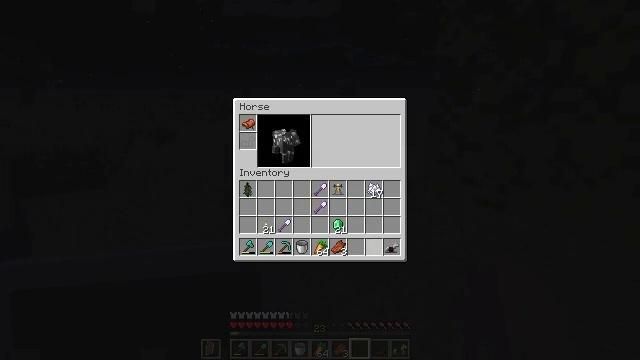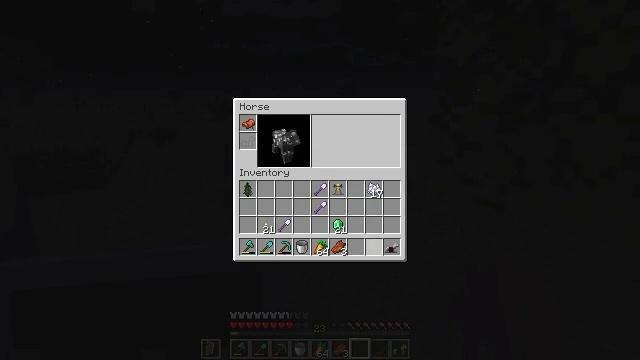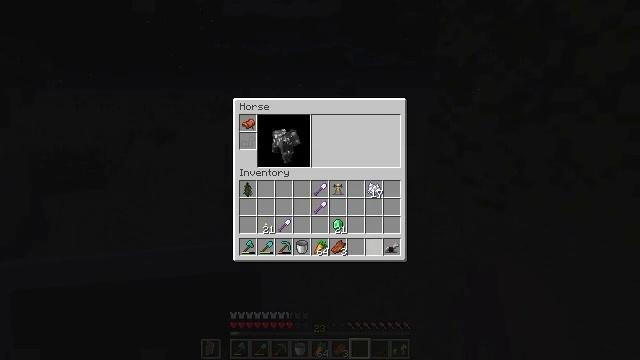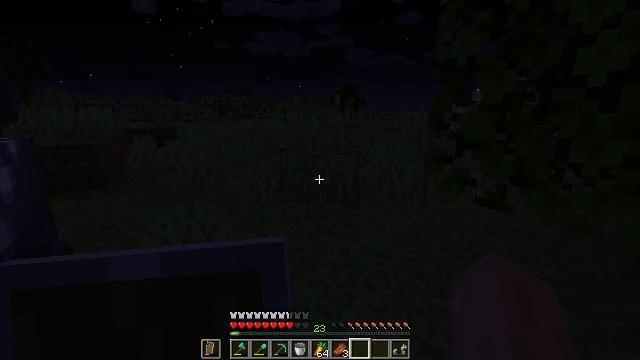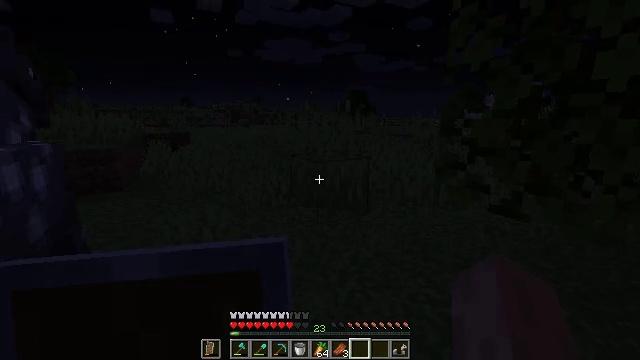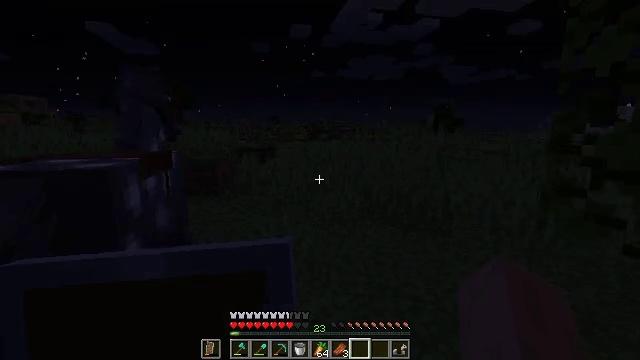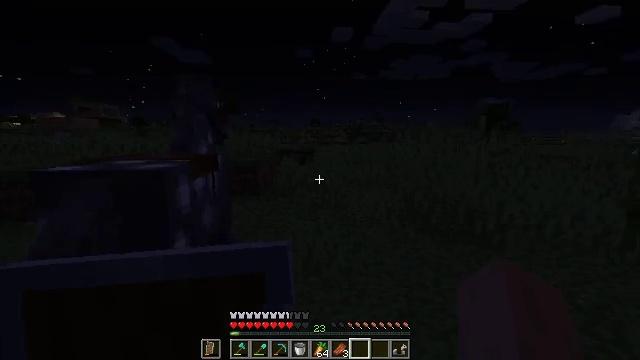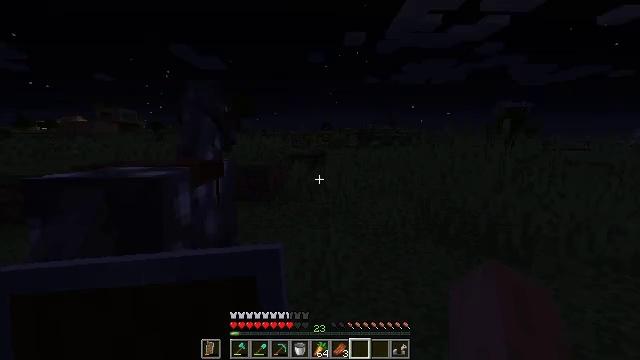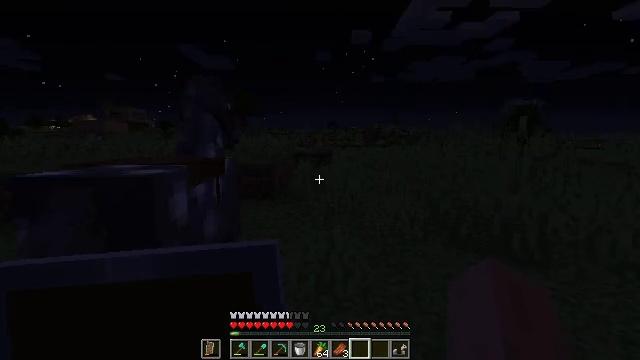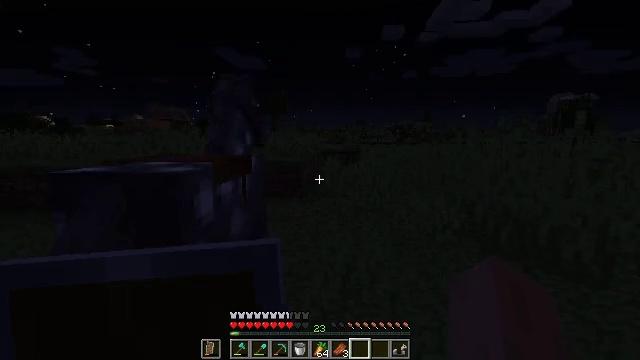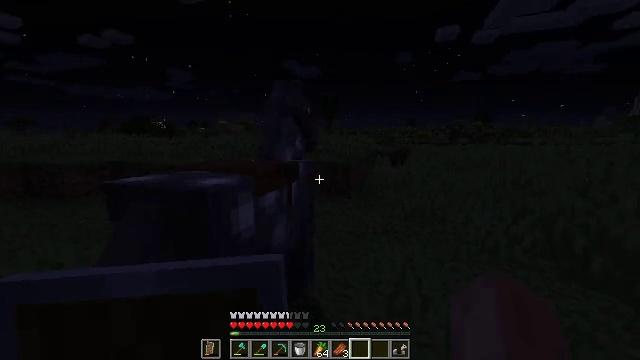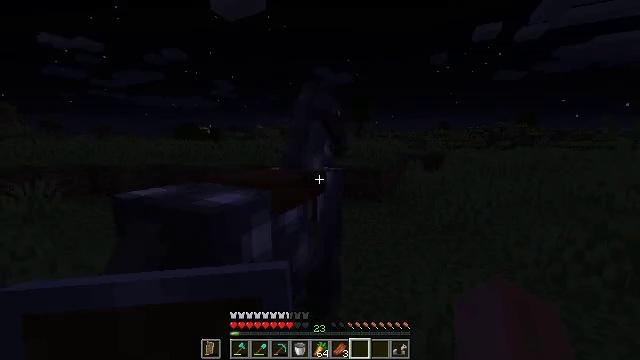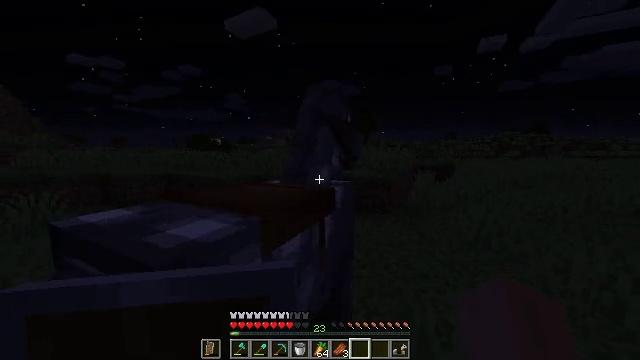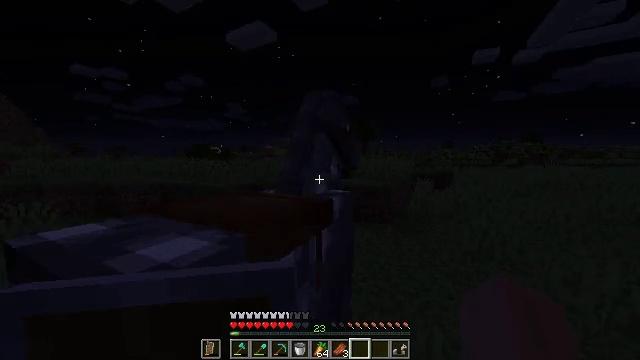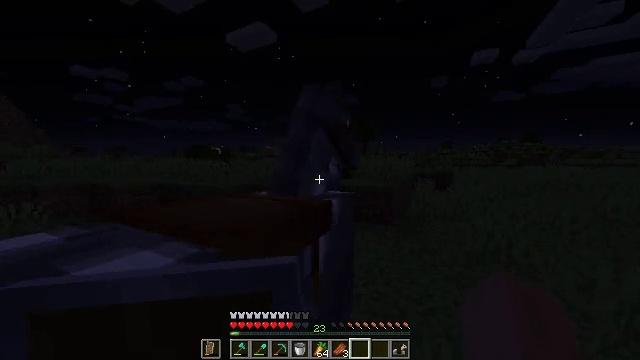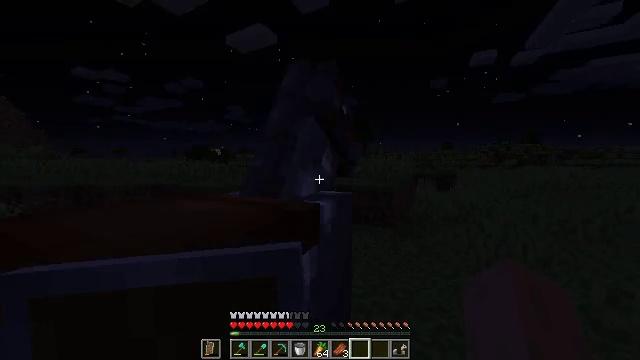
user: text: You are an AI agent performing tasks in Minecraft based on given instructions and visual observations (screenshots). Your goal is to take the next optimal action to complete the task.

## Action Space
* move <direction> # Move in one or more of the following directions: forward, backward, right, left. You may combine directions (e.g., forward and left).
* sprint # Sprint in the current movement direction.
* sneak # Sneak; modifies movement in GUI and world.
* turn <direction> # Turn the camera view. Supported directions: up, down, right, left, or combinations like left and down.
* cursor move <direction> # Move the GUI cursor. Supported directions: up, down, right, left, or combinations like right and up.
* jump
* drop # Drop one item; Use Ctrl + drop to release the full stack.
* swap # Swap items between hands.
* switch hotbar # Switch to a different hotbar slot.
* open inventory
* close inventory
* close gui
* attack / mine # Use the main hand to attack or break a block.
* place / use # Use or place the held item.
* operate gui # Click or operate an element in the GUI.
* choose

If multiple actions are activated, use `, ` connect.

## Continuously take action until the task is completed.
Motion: motion action
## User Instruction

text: Harvest spruce planks for building.
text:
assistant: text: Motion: sneak, operate gui
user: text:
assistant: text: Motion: sneak
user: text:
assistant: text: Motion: sneak, close inventory
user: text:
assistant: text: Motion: turn left and up, close inventory
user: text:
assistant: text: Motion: turn left and up, close inventory
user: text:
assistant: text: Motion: move forward, turn left
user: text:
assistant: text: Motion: move forward, turn left
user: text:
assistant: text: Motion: move forward, sprint, turn left
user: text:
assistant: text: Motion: move forward, sprint, turn left
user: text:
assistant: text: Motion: move forward, sprint, turn left
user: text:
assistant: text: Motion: move forward, sprint, turn left
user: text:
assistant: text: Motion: move forward, sprint, turn left and up
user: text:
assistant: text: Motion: move forward, sprint, turn up
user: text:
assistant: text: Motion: move forward, sprint
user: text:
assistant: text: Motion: move forward, sprint
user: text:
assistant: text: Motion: move forward, sprint
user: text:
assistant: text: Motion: turn left and down
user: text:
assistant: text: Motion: turn left and down, use / place
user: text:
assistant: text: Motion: move back, turn left and down, use / place
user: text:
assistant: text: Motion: move back, use / place
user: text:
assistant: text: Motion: move back
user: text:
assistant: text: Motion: move back
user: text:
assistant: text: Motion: no_op
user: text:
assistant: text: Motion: no_op
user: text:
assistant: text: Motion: move forward
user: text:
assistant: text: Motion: move forward, sprint
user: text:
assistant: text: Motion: move forward, sprint, turn right and up
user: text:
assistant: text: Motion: move forward, sprint, turn right and up
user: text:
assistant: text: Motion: move forward, sprint, turn right
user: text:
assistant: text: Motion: move forward, sprint, turn right and down